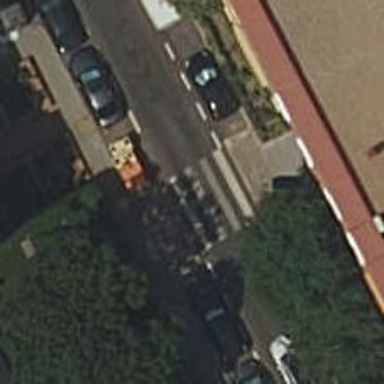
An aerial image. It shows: Uncontrolled zebra crossing on the road.